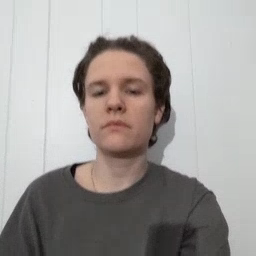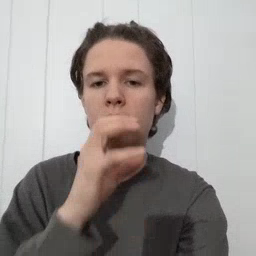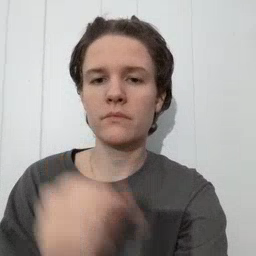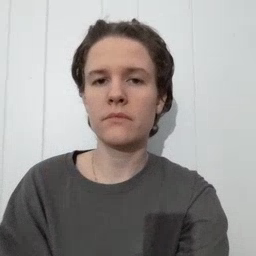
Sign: old